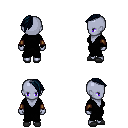
a pixel art fantasy rpg character, female body template, dark elf, purple skin, black robe, teal pants, raven long mohawk hairstyle, leather bracers, gray slippers, four views (front, back, left, right), 2x2 character sprite sheet, small pixel art, hard edges, no anti-aliasing